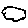
Label: cloud